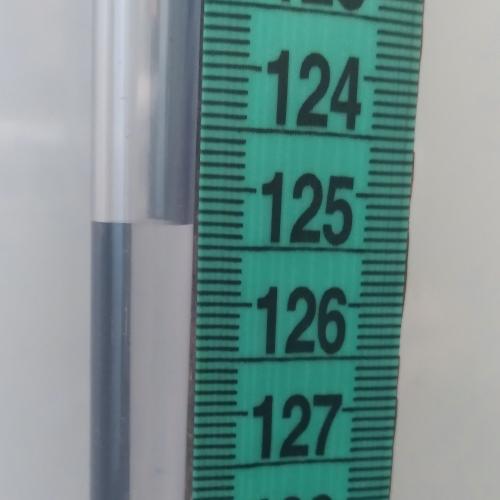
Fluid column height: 125.3 cm